Interaction volume radius: 5 \u00c5
Interaction volume height: 25 \u00c5
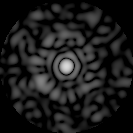
Disorder parameter: 0.7997